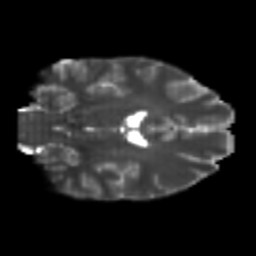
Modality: T2w
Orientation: coronal
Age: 23
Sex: female
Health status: healthy
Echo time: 0.074 s